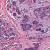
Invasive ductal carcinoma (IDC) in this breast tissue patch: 1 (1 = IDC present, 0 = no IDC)